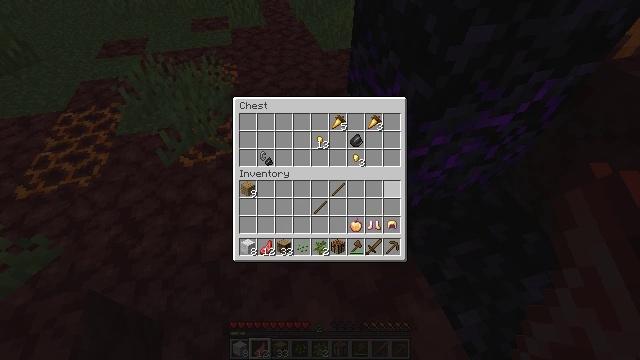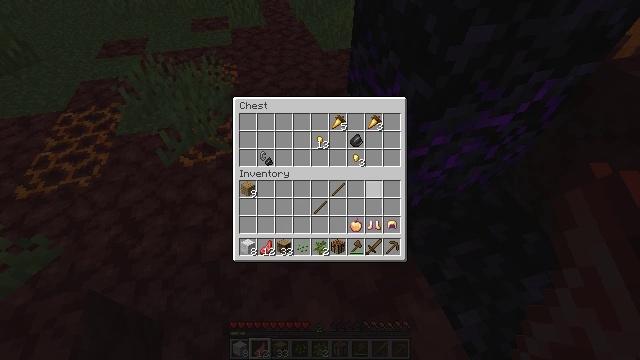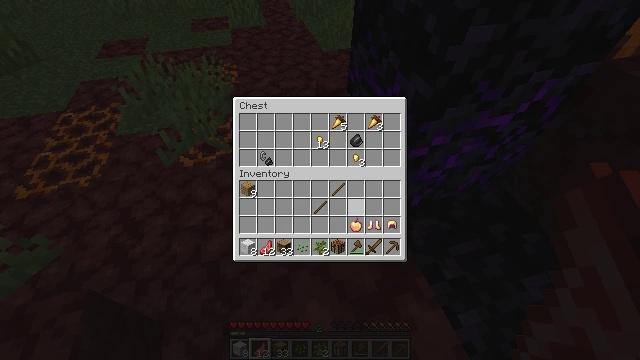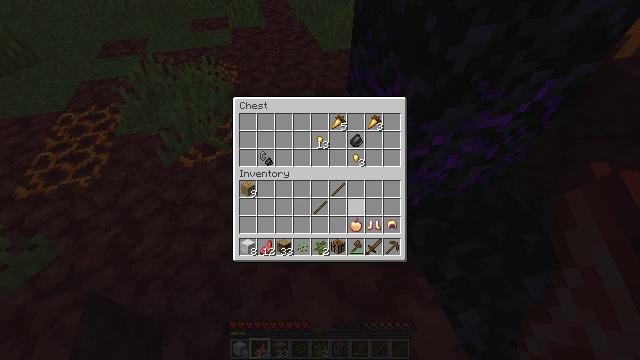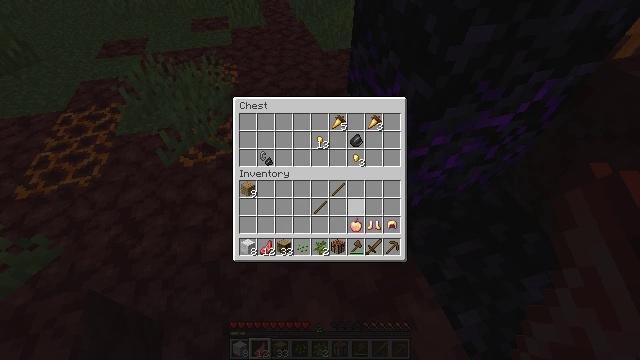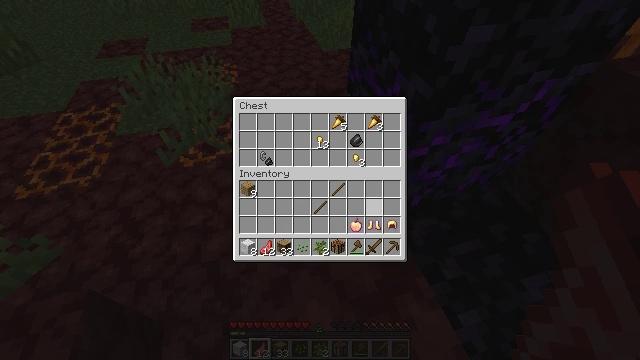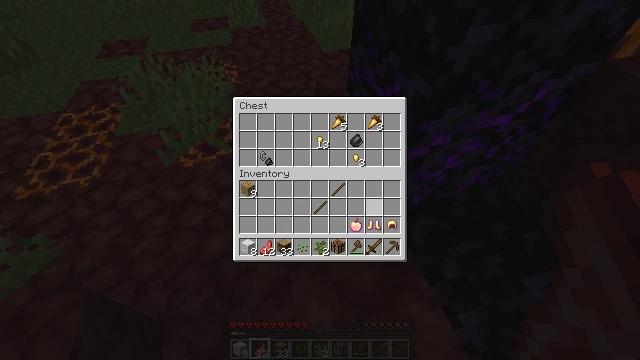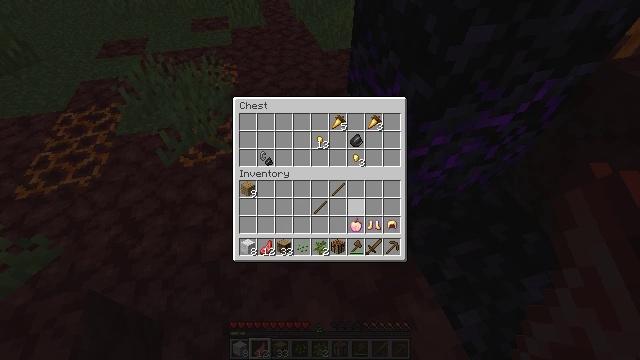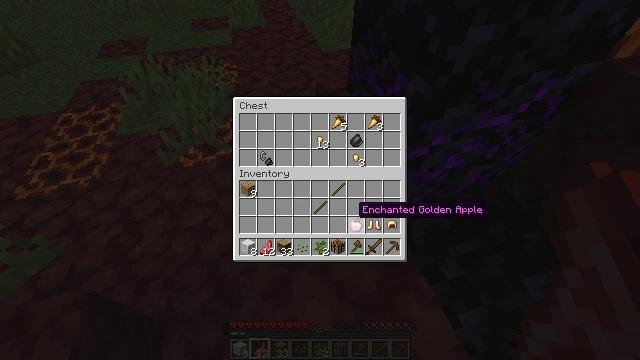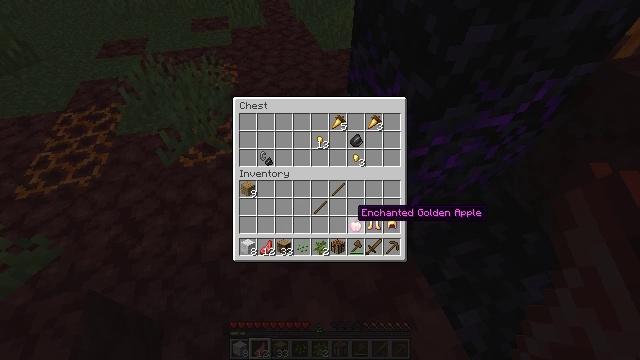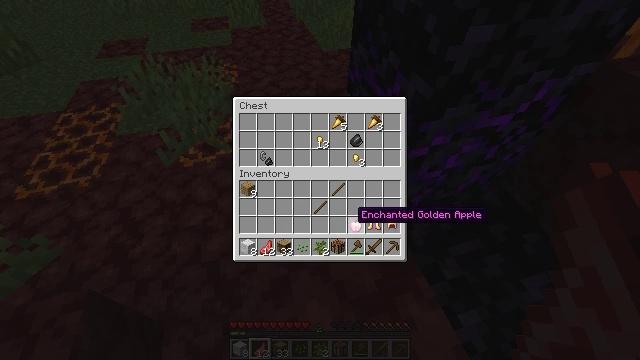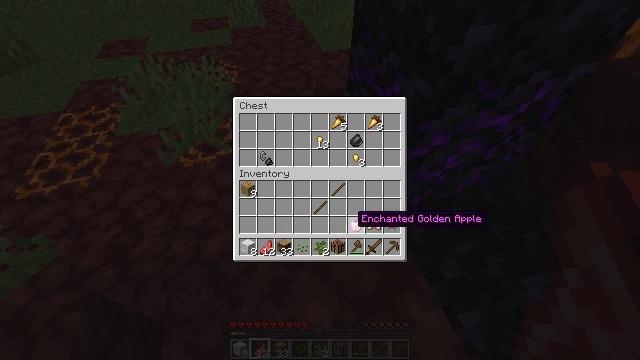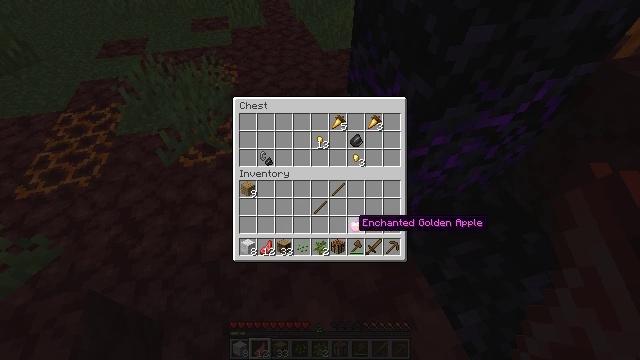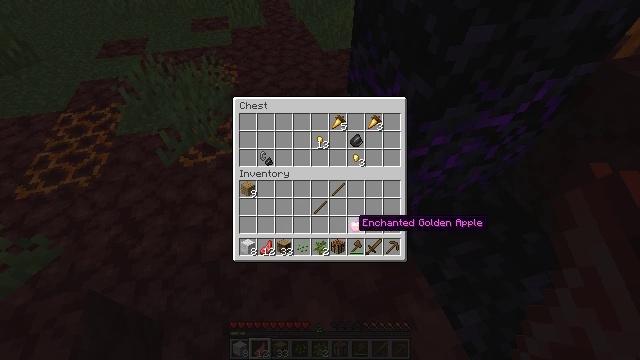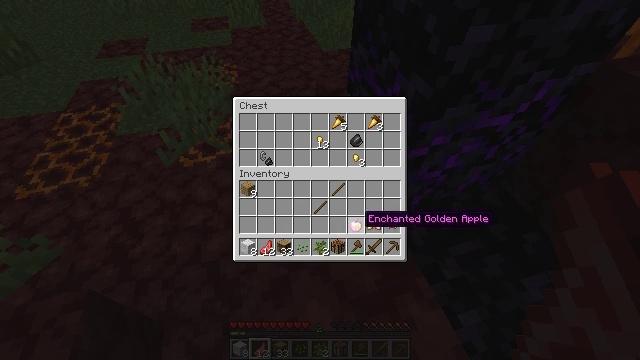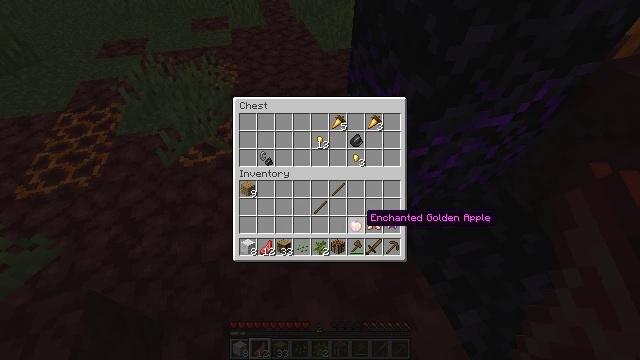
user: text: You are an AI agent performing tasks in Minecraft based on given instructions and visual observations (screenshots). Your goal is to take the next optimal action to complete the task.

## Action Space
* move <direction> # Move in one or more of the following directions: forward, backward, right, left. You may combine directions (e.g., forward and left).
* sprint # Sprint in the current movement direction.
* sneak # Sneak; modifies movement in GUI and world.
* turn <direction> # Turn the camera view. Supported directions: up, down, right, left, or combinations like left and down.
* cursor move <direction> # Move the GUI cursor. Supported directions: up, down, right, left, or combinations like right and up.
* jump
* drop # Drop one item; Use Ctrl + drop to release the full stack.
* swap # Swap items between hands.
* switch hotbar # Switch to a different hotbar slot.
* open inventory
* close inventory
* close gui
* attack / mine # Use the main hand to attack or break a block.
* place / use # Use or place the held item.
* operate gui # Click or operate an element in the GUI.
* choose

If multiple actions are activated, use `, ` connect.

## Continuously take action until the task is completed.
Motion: motion action
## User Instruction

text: Break the brewing stand to collect it.
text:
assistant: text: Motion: cursor move left
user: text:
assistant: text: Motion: cursor move left and down
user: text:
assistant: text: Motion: no_op
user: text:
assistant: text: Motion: no_op
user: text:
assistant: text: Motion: cursor move right
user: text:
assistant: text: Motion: no_op
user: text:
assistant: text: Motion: cursor move left
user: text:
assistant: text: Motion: cursor move left and down
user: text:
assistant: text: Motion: no_op
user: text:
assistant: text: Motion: no_op
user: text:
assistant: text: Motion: no_op
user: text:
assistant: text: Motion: no_op
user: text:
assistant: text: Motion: no_op
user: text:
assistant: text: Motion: no_op
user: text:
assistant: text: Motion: no_op
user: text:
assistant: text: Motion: no_op
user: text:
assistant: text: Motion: no_op
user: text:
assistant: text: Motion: no_op
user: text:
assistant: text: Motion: no_op
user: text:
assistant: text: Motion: no_op
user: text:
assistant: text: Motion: no_op
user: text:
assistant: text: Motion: no_op
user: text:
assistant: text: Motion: no_op
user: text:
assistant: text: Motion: no_op
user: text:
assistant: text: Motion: no_op
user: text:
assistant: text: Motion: no_op
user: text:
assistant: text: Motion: no_op
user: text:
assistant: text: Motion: no_op
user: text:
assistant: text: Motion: no_op
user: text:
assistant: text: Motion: no_op